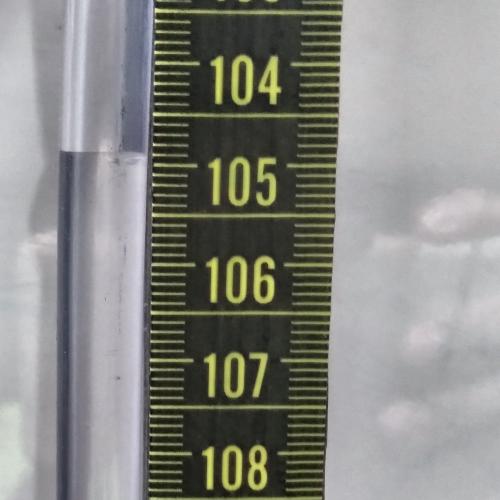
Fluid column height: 104.9 cm